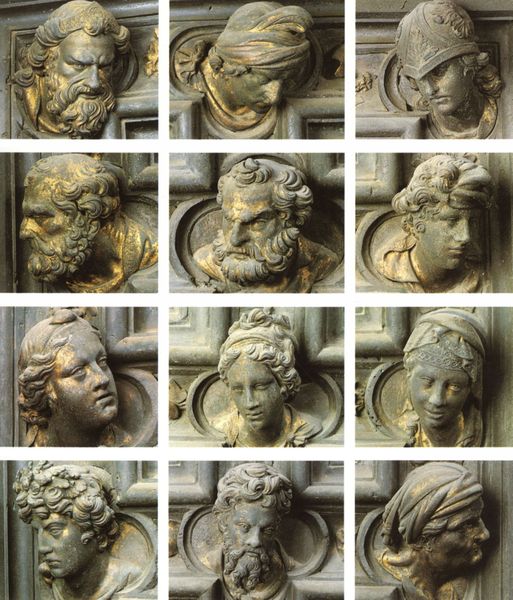
Titel: Nordtür
Künstler: Lorenzo Ghiberti
Standort: Florenz, Baptisterium (EU - I - Toskana)
Schlagwörter: mann, gelb, fenster, frau, haar, köpfe, licht, blick, stein, porträt, locken, relief, alter, helm, portraits, ritter, skulpturen, details, ausschnitte